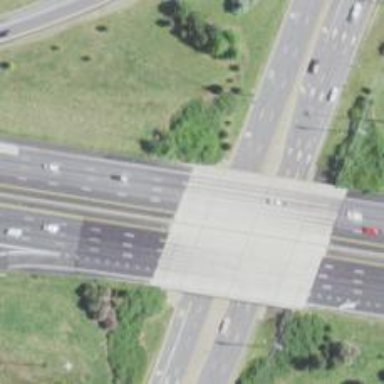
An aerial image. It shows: Bridge over motorway.